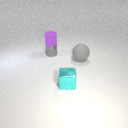
large gray rubber sphere to the right of small cyan metal cube